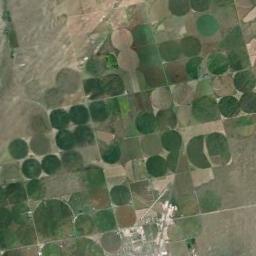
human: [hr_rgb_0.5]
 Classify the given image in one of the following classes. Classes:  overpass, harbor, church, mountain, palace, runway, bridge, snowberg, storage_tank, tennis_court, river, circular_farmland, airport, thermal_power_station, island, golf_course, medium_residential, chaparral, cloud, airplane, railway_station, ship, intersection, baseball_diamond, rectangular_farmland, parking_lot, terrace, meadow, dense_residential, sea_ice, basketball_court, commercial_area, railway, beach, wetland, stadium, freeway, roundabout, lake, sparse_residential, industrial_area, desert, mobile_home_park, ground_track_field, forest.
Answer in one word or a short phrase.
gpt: circular_farmland